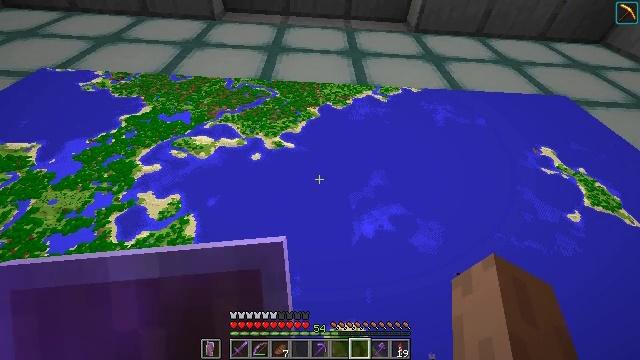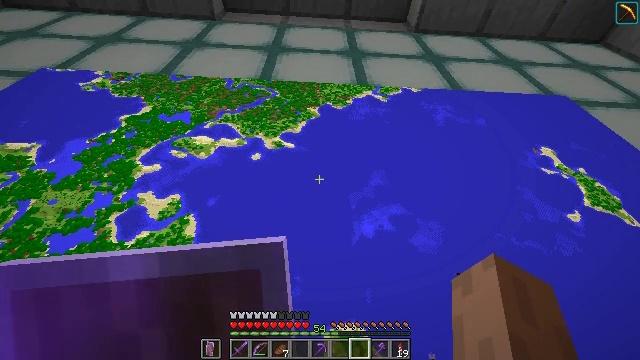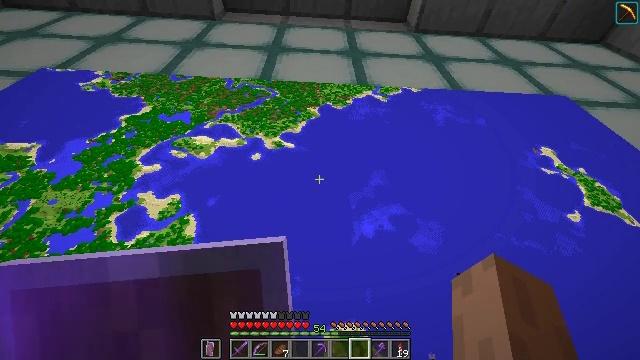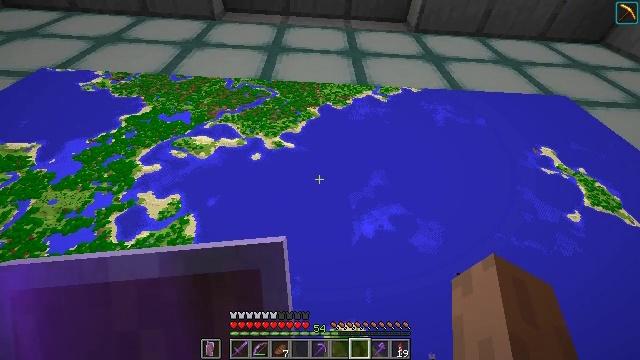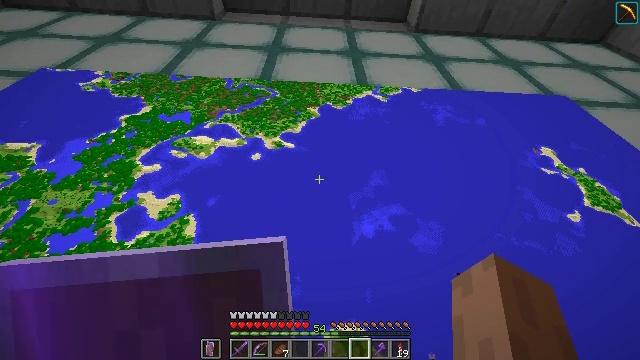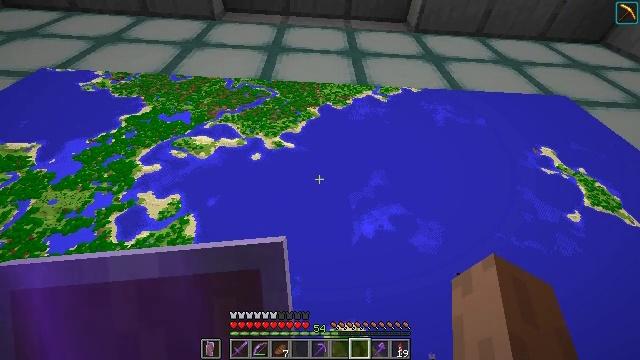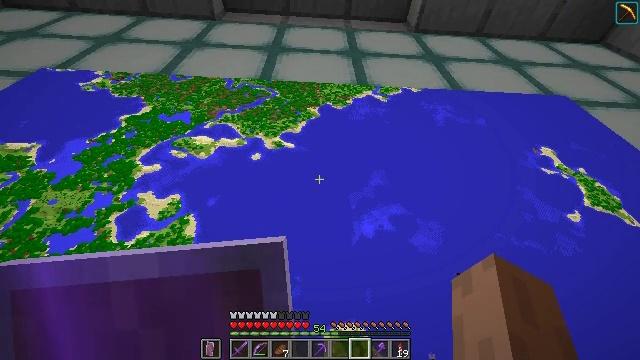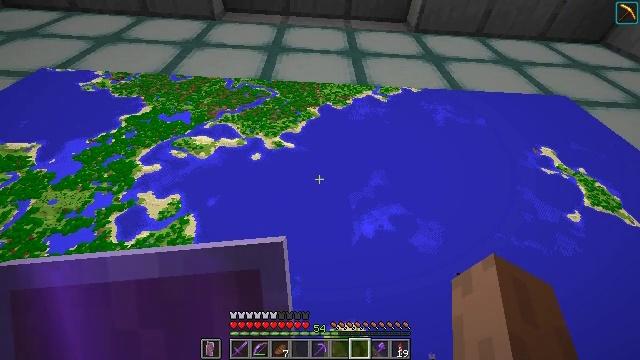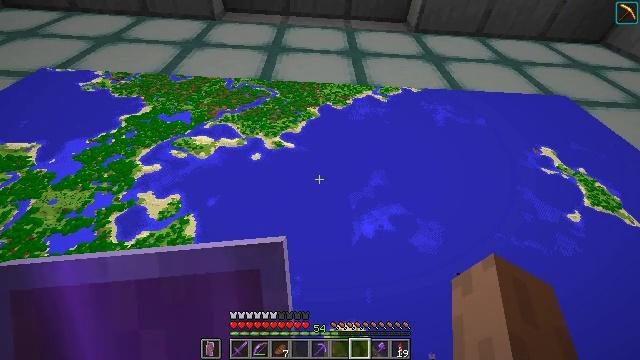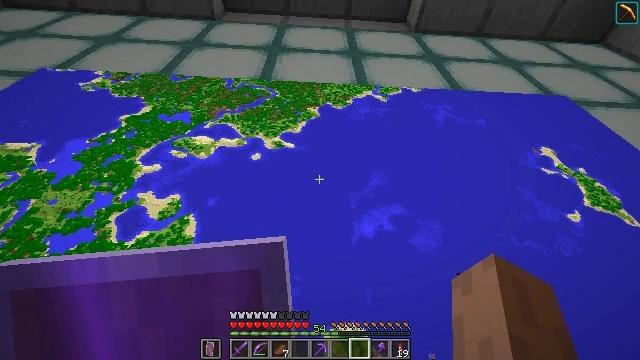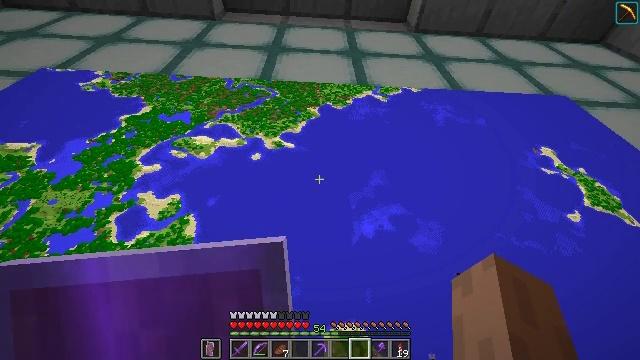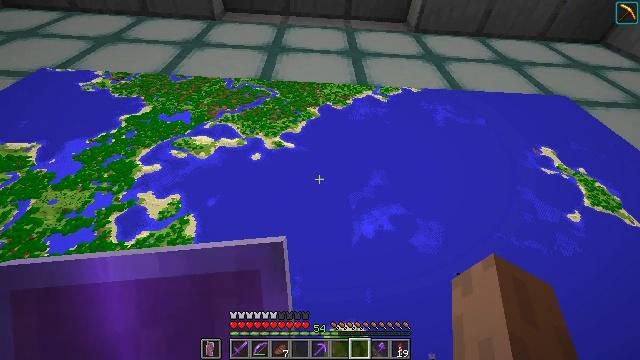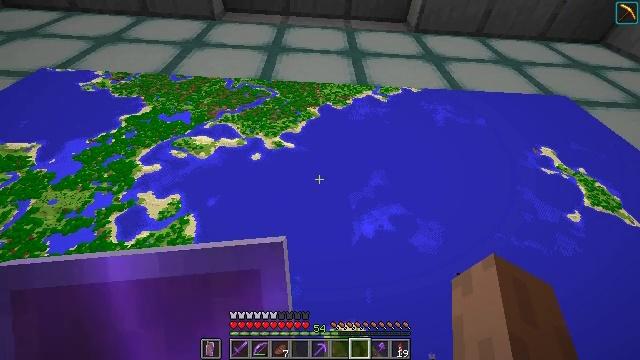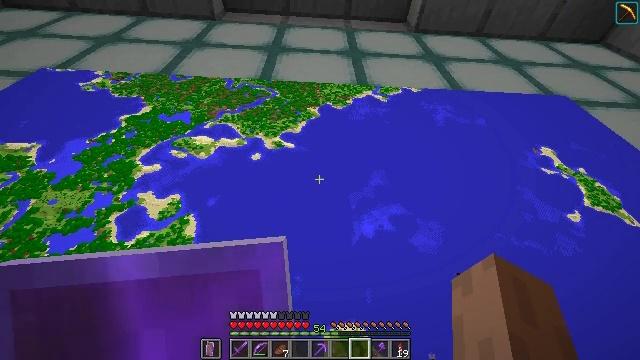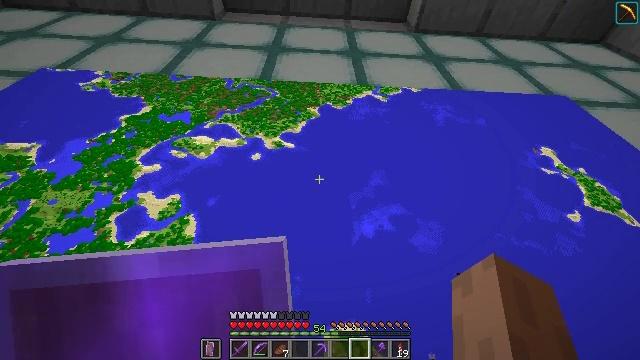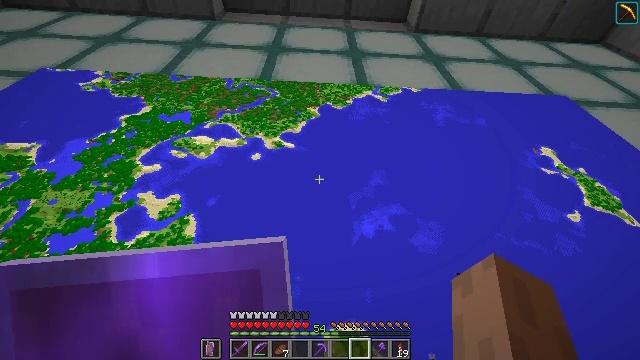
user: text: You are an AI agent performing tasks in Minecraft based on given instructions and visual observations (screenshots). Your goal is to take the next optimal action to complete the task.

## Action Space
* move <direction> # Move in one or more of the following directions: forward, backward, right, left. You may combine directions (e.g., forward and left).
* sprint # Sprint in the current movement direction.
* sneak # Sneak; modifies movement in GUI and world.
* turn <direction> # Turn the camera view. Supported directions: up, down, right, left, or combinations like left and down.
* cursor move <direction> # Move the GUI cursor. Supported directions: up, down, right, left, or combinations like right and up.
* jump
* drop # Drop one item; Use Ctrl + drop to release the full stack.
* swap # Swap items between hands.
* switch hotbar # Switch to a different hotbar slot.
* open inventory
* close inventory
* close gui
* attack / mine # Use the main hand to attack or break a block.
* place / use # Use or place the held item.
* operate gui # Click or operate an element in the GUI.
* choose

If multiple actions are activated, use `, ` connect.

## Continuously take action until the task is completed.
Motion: motion action
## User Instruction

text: Kill mobs.
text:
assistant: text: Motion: no_op
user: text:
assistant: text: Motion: no_op
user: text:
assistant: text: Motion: no_op
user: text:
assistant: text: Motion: no_op
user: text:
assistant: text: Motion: no_op
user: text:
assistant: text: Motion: no_op
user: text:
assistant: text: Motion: no_op
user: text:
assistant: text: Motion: no_op
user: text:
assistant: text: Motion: no_op
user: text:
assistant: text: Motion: no_op
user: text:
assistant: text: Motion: no_op
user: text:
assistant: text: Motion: no_op
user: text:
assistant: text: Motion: no_op
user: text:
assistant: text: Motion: no_op
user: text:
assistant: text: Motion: no_op
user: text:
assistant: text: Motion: no_op
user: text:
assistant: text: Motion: no_op
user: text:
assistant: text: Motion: no_op
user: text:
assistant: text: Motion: no_op
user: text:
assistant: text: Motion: no_op
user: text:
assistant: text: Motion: no_op
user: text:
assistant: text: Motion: no_op
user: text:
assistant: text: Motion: no_op
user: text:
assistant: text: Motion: no_op
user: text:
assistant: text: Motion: no_op
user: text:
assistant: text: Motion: no_op
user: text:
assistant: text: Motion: no_op
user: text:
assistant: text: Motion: no_op
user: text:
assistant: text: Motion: no_op
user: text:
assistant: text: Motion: no_op